Question: I'm using a Listview Control with two columns, one is text and one has a rectangle init.
When an Item is selected I want the content of the item to be white (both the text in column 1 and the rectangle in column 2) but what happens is that only the text is getting white.
This is my XAML:
'''
<Window x:Class="Selection.MainWindow"
xmlns="http://schemas.microsoft.com/winfx/2006/xaml/presentation"
xmlns:x="http://schemas.microsoft.com/winfx/2006/xaml"
Title="MainWindow" Height="350" Width="525" >
<Grid>
<Grid.Resources>
<ResourceDictionary>
<Style x:Key="@ListViewItemStyle" TargetType="{x:Type ListViewItem}">
<Setter Property="Template">
<Setter.Value>
<ControlTemplate TargetType='{x:Type ListViewItem}'>
<Grid SnapsToDevicePixels="True" Margin="0">
<Border x:Name="Bd" Background="{TemplateBinding Background}" BorderBrush="{TemplateBinding BorderBrush}"
BorderThickness="{TemplateBinding BorderThickness}" />
<GridViewRowPresenter x:Name="Content" TextBlock.Foreground="{TemplateBinding Foreground}"
Content="{TemplateBinding Content}" Columns="{TemplateBinding GridView.ColumnCollection}" />
</Grid>
<ControlTemplate.Triggers>
<Trigger Property="IsSelected" Value="true">
<Setter Property="TextElement.Foreground" Value="White" TargetName="Content" />
<Setter Property="Background" Value="DarkGray" TargetName="Bd"/>
</Trigger>
<MultiTrigger>
<MultiTrigger.Conditions>
<Condition Property="IsSelected" Value="true" />
<Condition Property="Selector.IsSelectionActive" Value="false" />
</MultiTrigger.Conditions>
<Setter Property="Background" TargetName="Bd"
Value="{DynamicResource {x:Static SystemColors.ControlBrushKey}}" />
<Setter Property="Foreground" Value="{DynamicResource {x:Static SystemColors.ControlTextBrushKey}}" />
</MultiTrigger>
<Trigger Property="IsEnabled" Value="false">
<Setter Property="Foreground" Value="{DynamicResource {x:Static SystemColors.GrayTextBrushKey}}" />
</Trigger>
</ControlTemplate.Triggers>
</ControlTemplate>
</Setter.Value>
</Setter>
</Style>
<DataTemplate x:Key="@TextCellTemplate">
<TextBlock Text="{Binding Name}"/>
</DataTemplate>
<DataTemplate x:Key="@TrubleCellTemplate">
<Rectangle Width="20" Height="20" Fill="Black"></Rectangle>
</DataTemplate>
</ResourceDictionary>
</Grid.Resources>
<ListView ItemsSource="{Binding Persons}" Style="{DynamicResource @ListView}" ItemContainerStyle="{DynamicResource @ListViewItemStyle}">
<ListView.View>
<GridView>
<GridViewColumn Width="40" CellTemplate="{DynamicResource @TextCellTemplate}" />
<GridViewColumn Width="131" CellTemplate="{DynamicResource @TrubleCellTemplate}" />
</GridView>
</ListView.View>
</ListView>
</Grid>
'''
This is the code behind:
'''
public partial class MainWindow : Window
{
public List<Person> Persons { get; set; }
public MainWindow()
{
Persons = new List<Person> {new Person {Name = "Ashton"}};
DataContext = this;
InitializeComponent();
}
}
public class Person
{
public string Name { get; set; }
}
'''

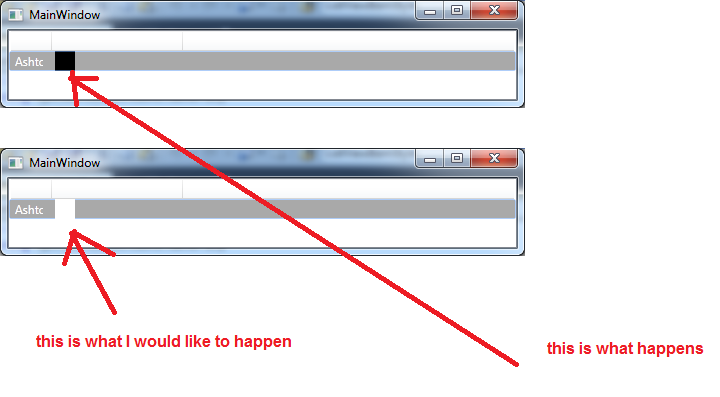
Answer: You can add a DataTrigger for IsSelected to your @TrubleCellTemplate like this
'''
<DataTemplate x:Key="@TrubleCellTemplate">
<Rectangle x:Name="rectangle" Width="20" Height="20" Fill="Black"></Rectangle>
<DataTemplate.Triggers>
<DataTrigger Binding="{Binding Path=IsSelected, RelativeSource={RelativeSource AncestorType={x:Type ListViewItem}}}"
Value="True">
<Setter TargetName="rectangle" Property="Fill" Value="White"/>
</DataTrigger>
</DataTemplate.Triggers>
</DataTemplate>
'''